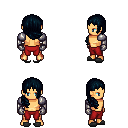
a pixel art fantasy rpg character, male body template, human, tanned skin, steel arm armor, red pants, raven right-swept hairstyle, metal gloves, gray slippers, four views (front, back, left, right), 2x2 character sprite sheet, small pixel art, hard edges, no anti-aliasing